Question: I want something like this:

The 3rd icon is for notifications and it is just a png image now. Is it possible to do something, so that i can change the text/number ie.., 03 programatically to show the actual no.of notifications.
Thank You
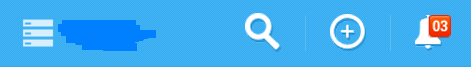
Answer: Here is some example code that worked for me.
1: Create a layout for your badge menu item.
'''
<RelativeLayout xmlns:android="http://schemas.android.com/apk/res/android"
android:layout_width="48dp"
android:layout_height="fill_parent"
android:layout_gravity="right" >
<!-- Menu Item Image -->
<ImageView
android:layout_width="48dp"
android:layout_height="fill_parent"
android:clickable="true"
android:src="@drawable/bkg_actionbar_notify_off" />
<!-- Badge Count -->
<TextView
android:id="@+id/actionbar_notifcation_textview"
android:layout_width="wrap_content"
android:layout_height="wrap_content"
android:layout_alignParentRight="true"
android:padding="@dimen/padding_small"
android:text="99"
android:textColor="@color/holo_orange_dark" />
</RelativeLayout>
'''
2: Create a menu item in res/menu and set the actionLayout to your layout
'''
<menu xmlns:android="http://schemas.android.com/apk/res/android" >
<item
android:id="@+id/badge"
android:actionLayout="@layout/actionbar_badge_layout"
android:icon="@drawable/icn_menu_posts"
android:showAsAction="always">
</item>
</menu>
'''
3: Then in onCreateOptionsMenu of your activity or fragment you can do something like this...
'''
public void onCreateOptionsMenu(Menu menu, MenuInflater inflater) {
inflater.inflate(R.menu.badge, menu);
RelativeLayout badgeLayout = (RelativeLayout) menu.findItem(R.id.badge).getActionView();
TextView tv = (TextView) badgeLayout.findViewById(R.id.actionbar_notifcation_textview);
tv.setText("12");
}
'''
Note: If you wanted to change the badge count later on, you could store a reference to the Menu object passed to onCreateOptionsMenu and use the same code to get the required view and set a value.
=== ApCompat Warning ==================================================
If using the AppCompatActivity then you must set the actionView in 'onCreateOptionsMenu'
'''
@Override
public boolean onCreateOptionsMenu(Menu menu) {
getMenuInflater().inflate(R.menu.main_menu, menu);
MenuItem item = menu.findItem(R.id.badge);
MenuItemCompat.setActionView(item, R.layout.actionbar_badge_layout);
RelativeLayout notifCount = (RelativeLayout) MenuItemCompat.getActionView(item);
TextView tv = (TextView) notifCount.findViewById(R.id.actionbar_notifcation_textview);
tv.setText("12");
return super.onCreateOptionsMenu(menu);
'''